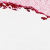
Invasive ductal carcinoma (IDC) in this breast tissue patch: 0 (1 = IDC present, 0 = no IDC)